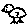
Label: bird